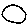
Label: circle